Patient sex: M
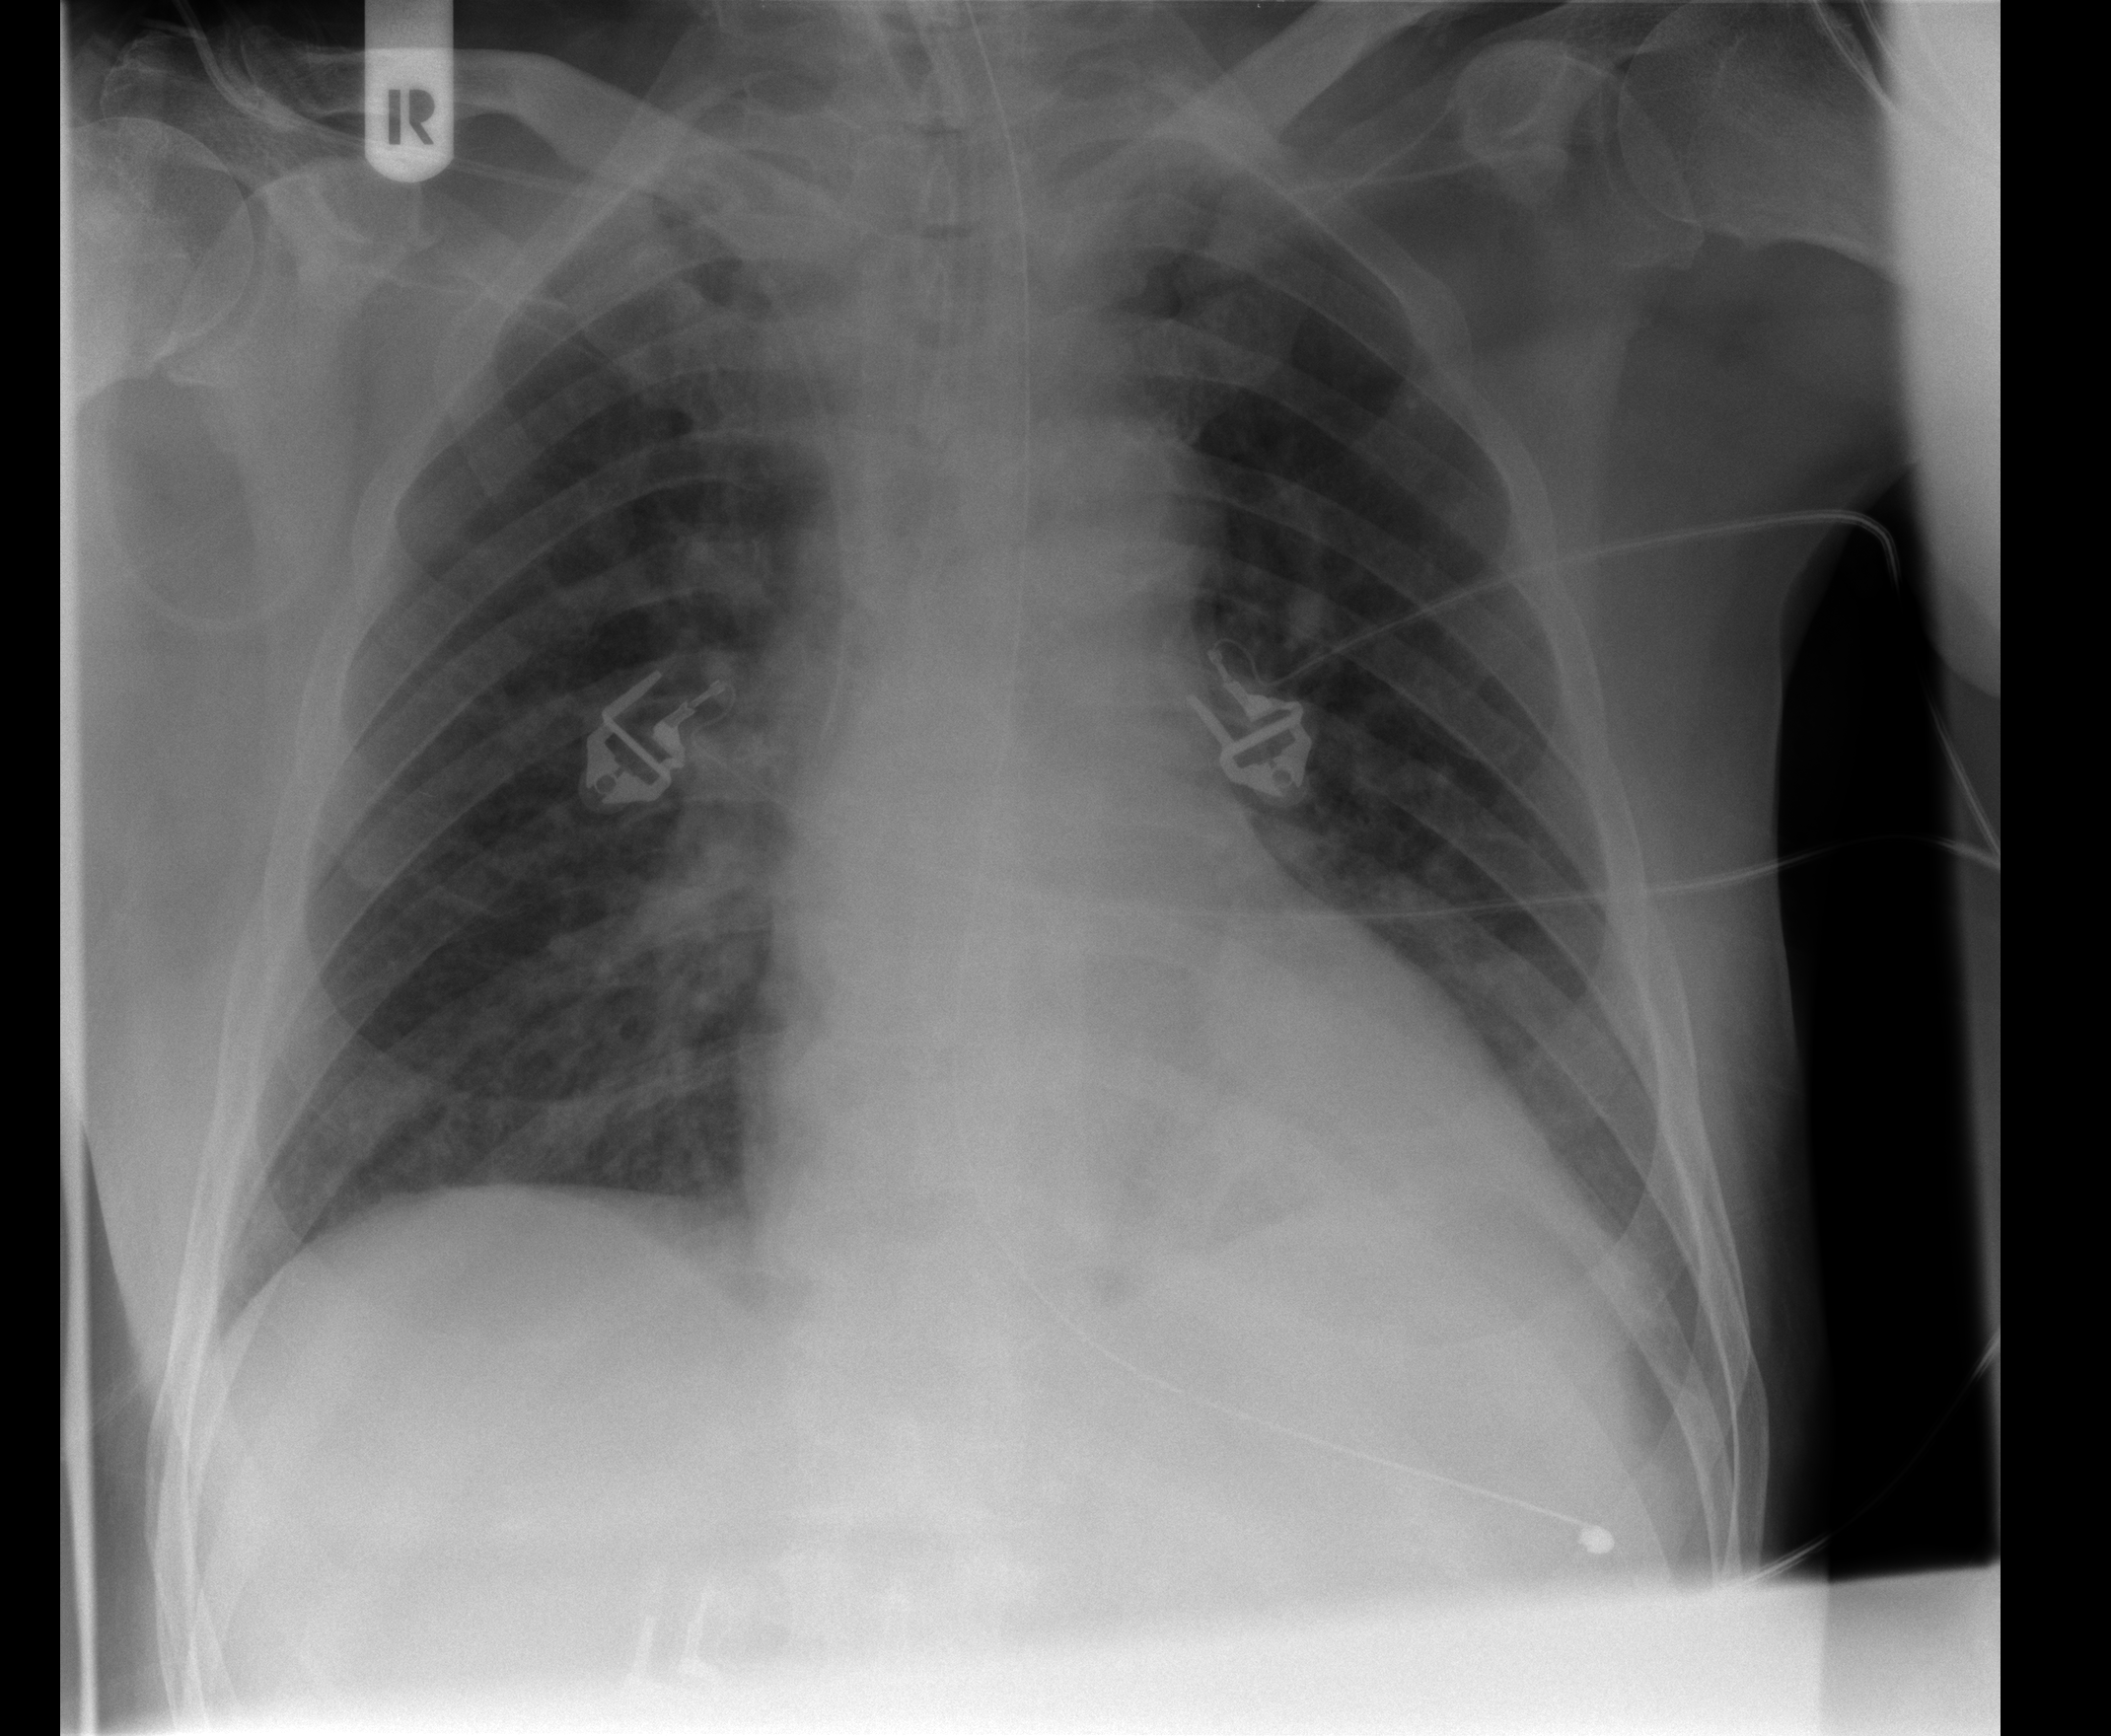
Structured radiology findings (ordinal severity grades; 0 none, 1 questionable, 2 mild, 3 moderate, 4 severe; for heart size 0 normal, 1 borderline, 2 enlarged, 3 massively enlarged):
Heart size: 0
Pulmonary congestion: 2
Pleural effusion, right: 0
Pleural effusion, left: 1
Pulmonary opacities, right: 2
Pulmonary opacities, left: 1
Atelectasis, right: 0
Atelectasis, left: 2